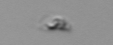
Label: detritus